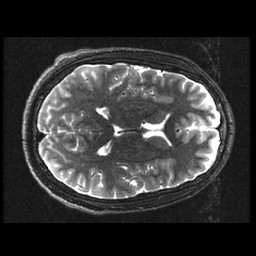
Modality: T2w
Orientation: axial
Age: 19
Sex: male
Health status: ill
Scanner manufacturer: ge
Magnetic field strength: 3 T
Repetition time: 7.5 s
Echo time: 0.1015 s